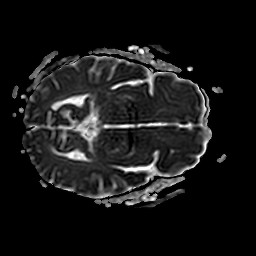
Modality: ADC
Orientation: axial
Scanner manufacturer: philips
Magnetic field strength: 3 T
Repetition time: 3.9 s
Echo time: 0.05989 s